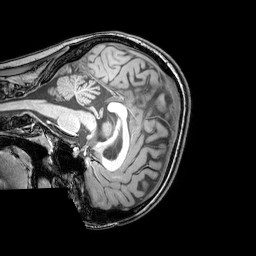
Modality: T1w
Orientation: sagittal
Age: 24
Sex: female
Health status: healthy
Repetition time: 0.081 s
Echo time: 0.037 s